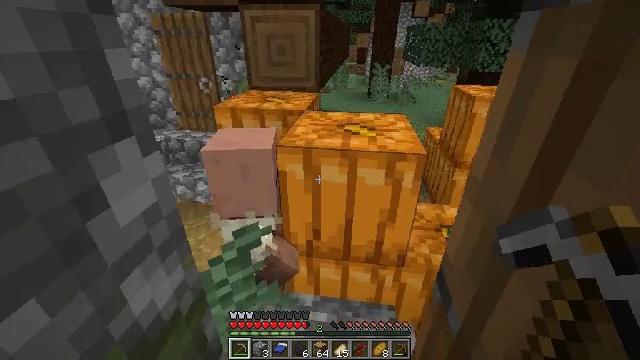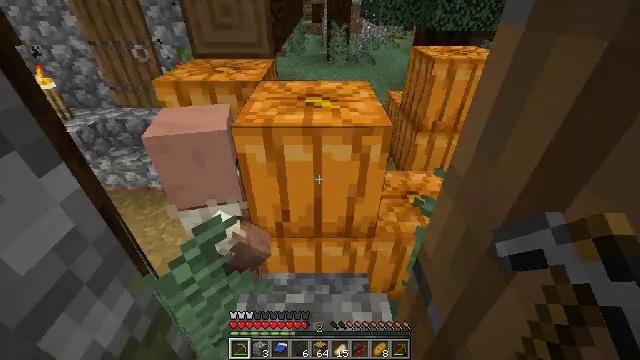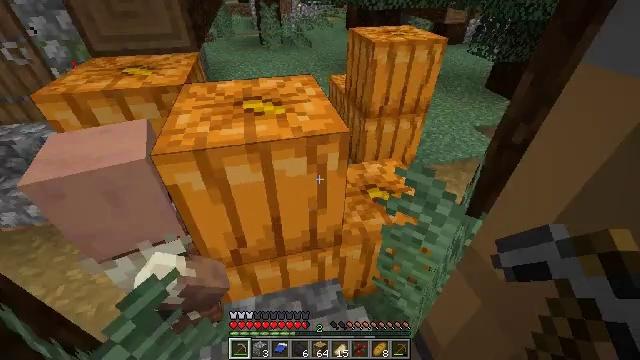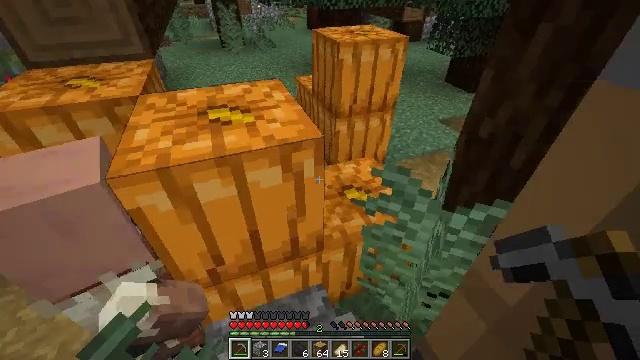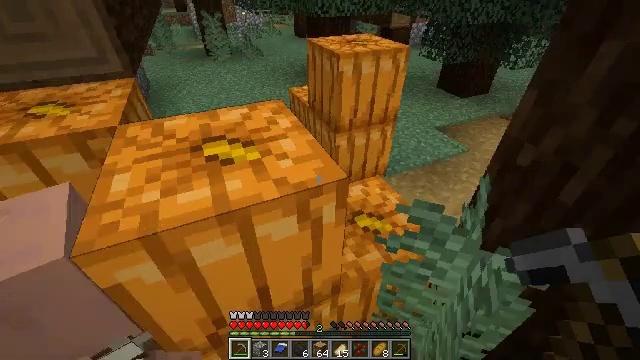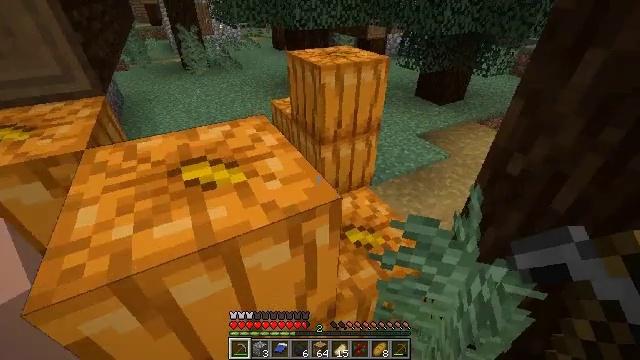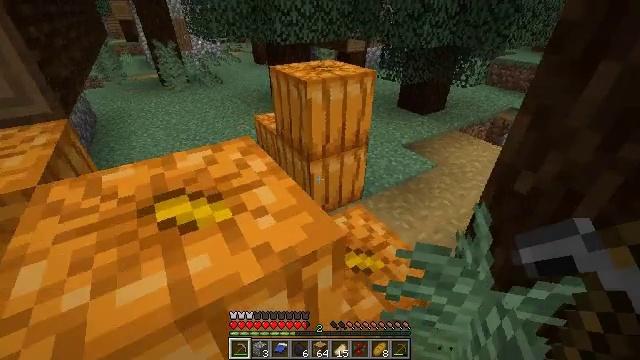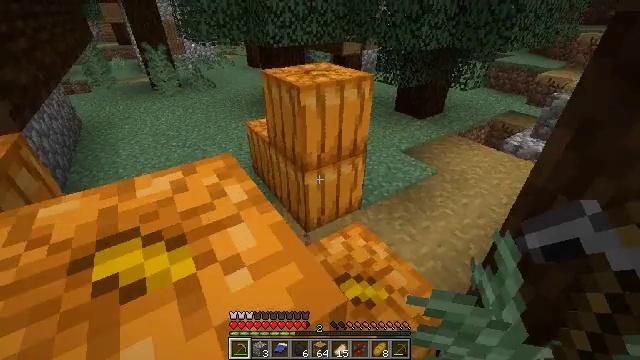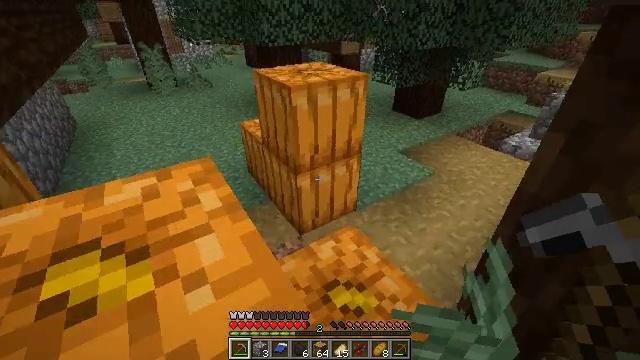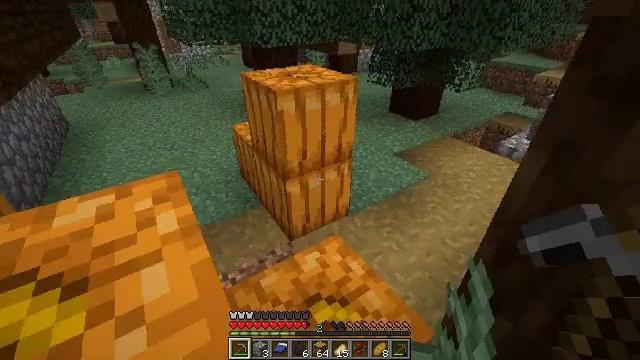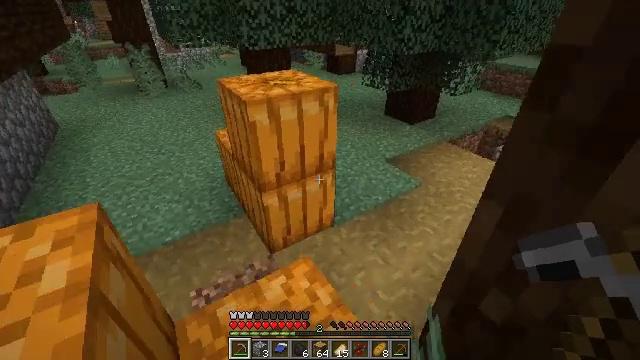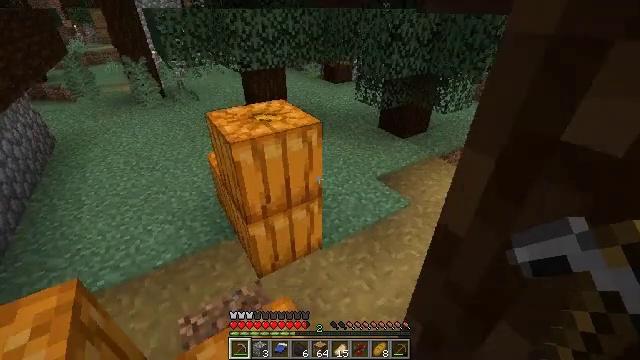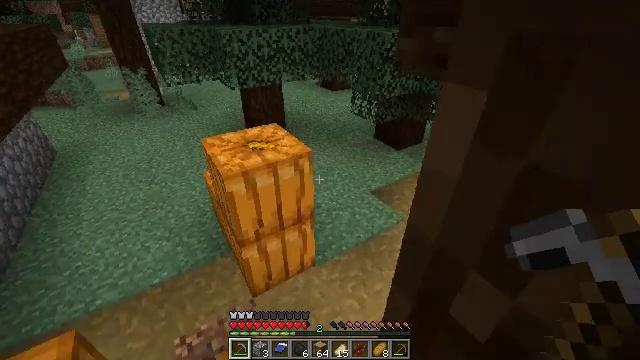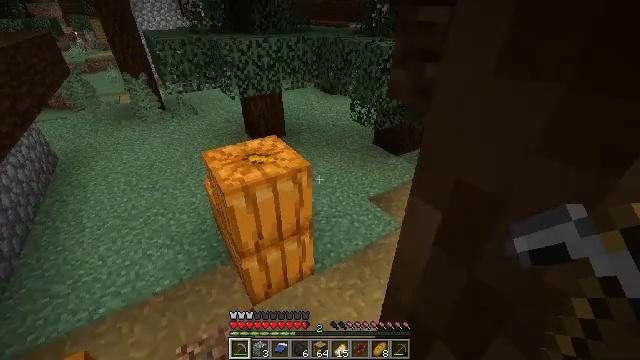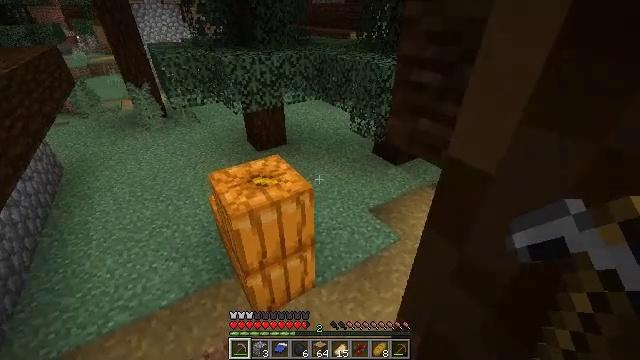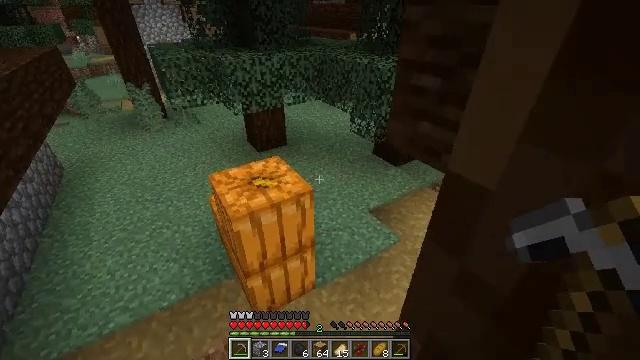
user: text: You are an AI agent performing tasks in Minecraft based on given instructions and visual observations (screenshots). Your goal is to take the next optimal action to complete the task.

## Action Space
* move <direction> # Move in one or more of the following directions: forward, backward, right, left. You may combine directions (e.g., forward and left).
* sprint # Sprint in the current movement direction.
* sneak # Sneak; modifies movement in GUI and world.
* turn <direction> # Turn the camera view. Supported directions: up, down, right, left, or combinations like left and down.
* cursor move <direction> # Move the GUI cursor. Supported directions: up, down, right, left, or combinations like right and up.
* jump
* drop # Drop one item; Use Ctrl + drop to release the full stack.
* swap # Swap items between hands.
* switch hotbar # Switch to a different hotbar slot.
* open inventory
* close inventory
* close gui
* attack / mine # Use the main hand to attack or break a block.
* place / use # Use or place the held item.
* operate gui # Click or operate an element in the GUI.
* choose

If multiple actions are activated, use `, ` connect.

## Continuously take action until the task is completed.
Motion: motion action
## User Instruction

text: craft item air
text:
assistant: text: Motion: move forward, turn right and down
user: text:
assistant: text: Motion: move forward, turn right and down
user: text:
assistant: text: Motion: move forward, turn right
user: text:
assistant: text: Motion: move forward, turn right
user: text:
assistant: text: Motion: move forward, turn right and up
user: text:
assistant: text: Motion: move forward, turn right and up
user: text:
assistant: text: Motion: move forward and move right
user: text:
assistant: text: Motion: move forward and move right
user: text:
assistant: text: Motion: move forward and move right
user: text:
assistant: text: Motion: move forward and move right
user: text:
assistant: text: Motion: move forward and move right, jump
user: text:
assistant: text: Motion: move forward and move right, jump
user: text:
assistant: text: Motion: move forward and move right, jump
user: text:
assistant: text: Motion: move forward, jump
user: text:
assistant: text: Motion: move forward, jump
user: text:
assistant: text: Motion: move forward and move left, jump
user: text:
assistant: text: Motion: move forward and move left, jump
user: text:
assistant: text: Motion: move forward and move left, jump
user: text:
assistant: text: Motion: move forward and move left, turn right, jump
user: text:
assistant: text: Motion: move forward and move left, turn right and up, jump
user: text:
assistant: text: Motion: move forward and move left, turn right and up, jump
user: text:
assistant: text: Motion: move forward and move left, turn right and up
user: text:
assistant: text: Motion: move forward and move left, turn right and up
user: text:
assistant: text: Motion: move forward
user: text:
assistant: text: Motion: move forward
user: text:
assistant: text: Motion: move forward
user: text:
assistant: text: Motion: move forward
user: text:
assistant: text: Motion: move forward
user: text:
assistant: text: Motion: move forward
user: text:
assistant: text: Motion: move forward